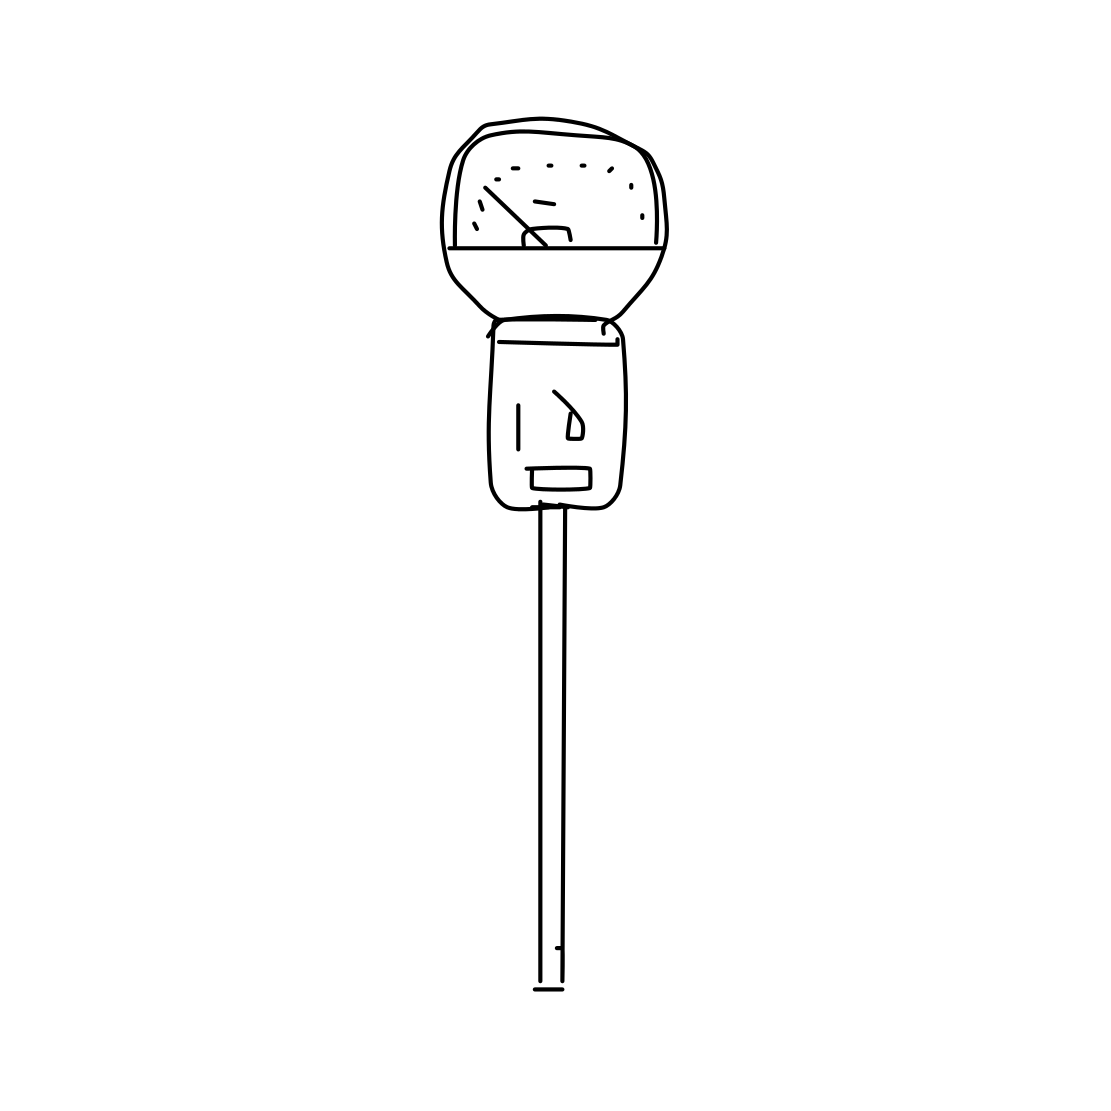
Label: parking meter